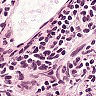
Metastatic tissue present: no